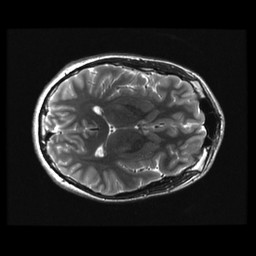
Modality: T2w
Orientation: axial
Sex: male
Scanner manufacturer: ge
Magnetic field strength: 3 T
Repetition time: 5 s
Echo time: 0.1012 s